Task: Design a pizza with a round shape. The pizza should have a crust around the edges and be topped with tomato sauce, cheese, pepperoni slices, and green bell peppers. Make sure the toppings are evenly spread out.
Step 440:
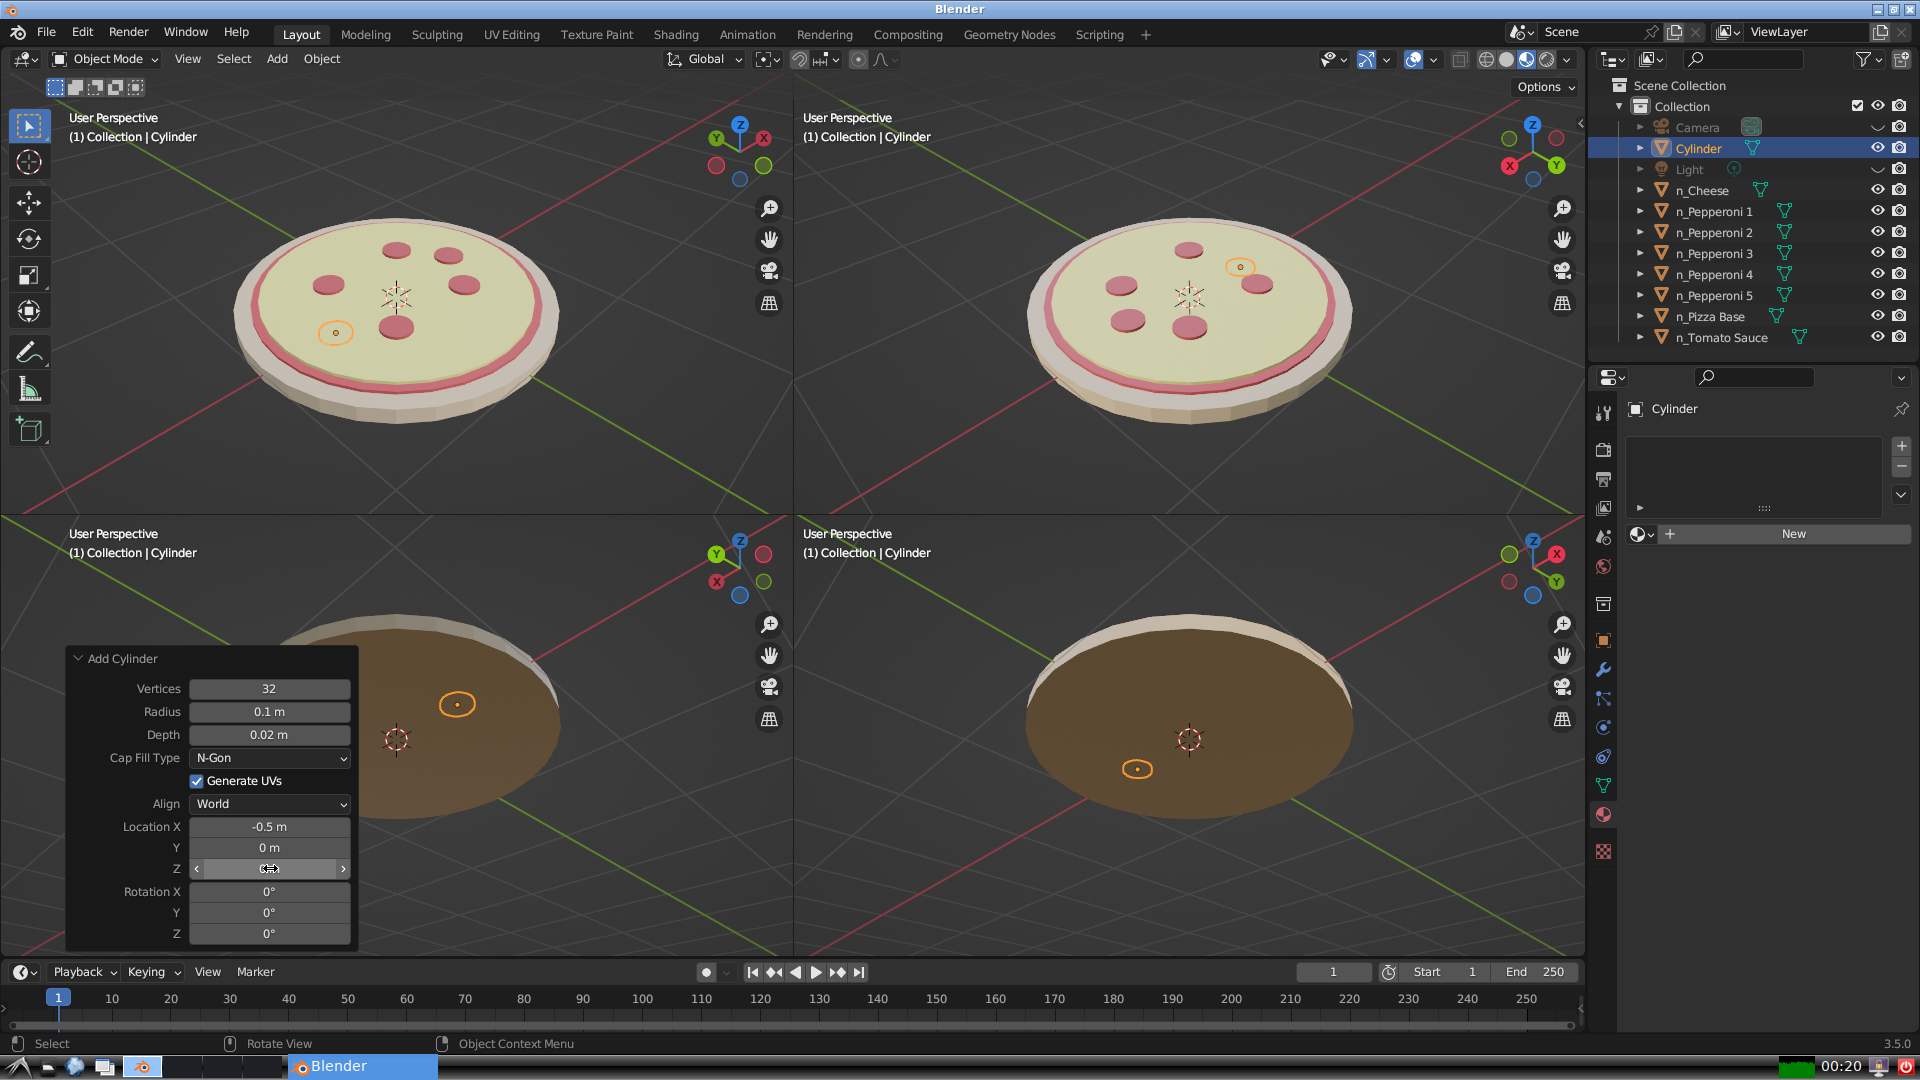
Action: click: no